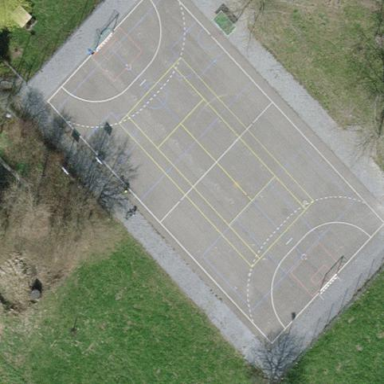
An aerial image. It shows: Multi-sport pitch with asphalt surface.